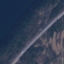
Land use / land cover class: Highway